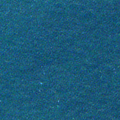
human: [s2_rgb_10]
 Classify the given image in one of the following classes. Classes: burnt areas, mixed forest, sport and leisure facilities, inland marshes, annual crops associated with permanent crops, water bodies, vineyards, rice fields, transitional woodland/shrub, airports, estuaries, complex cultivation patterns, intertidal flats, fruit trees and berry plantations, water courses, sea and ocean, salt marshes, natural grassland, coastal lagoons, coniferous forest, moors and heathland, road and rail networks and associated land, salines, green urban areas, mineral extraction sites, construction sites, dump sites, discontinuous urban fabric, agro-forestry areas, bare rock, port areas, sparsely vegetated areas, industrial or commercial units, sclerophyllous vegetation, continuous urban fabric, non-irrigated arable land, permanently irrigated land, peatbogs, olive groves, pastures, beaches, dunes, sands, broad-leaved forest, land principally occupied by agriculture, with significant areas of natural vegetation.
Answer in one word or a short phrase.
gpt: sea and ocean